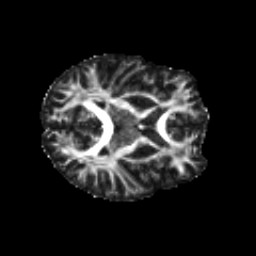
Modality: FA
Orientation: axial
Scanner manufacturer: siemens
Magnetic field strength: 3 T
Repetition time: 4.16 s
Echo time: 0.0806 s